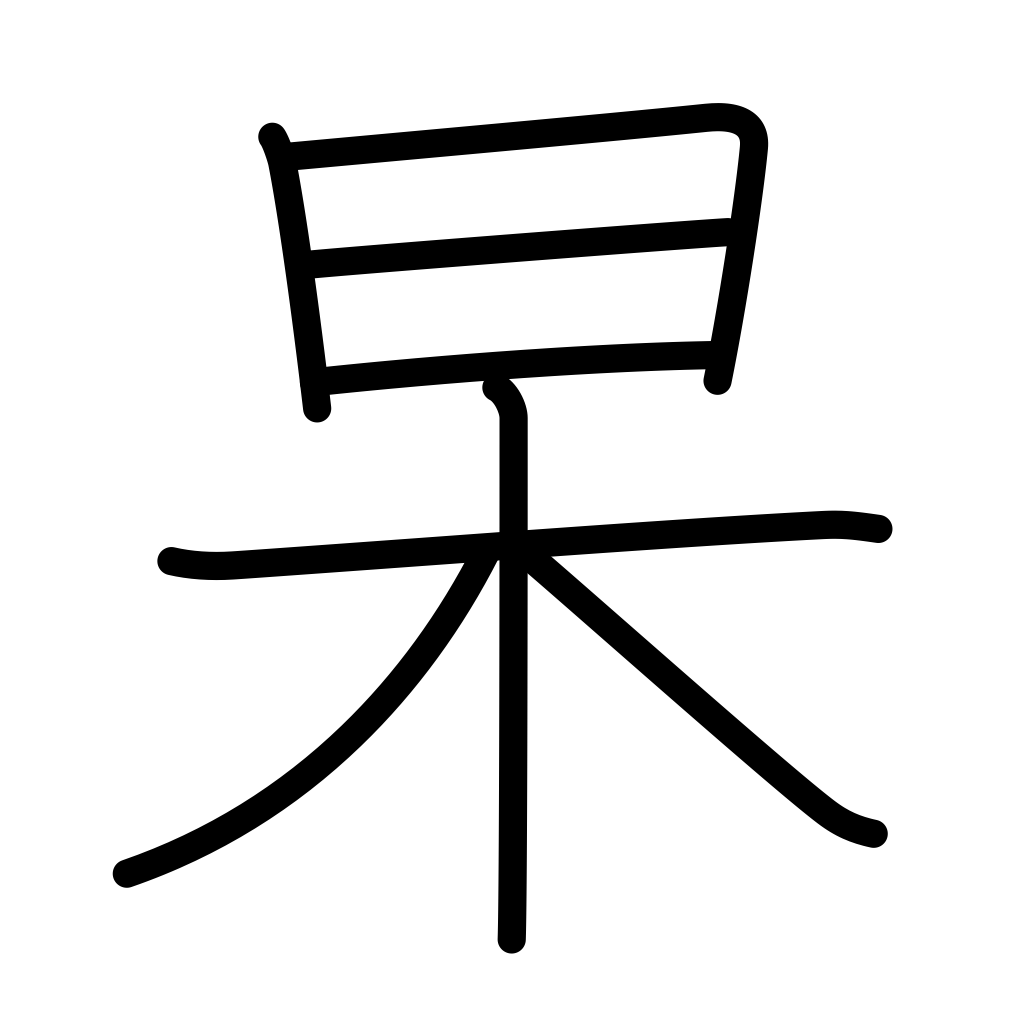
Meaning: clear, high